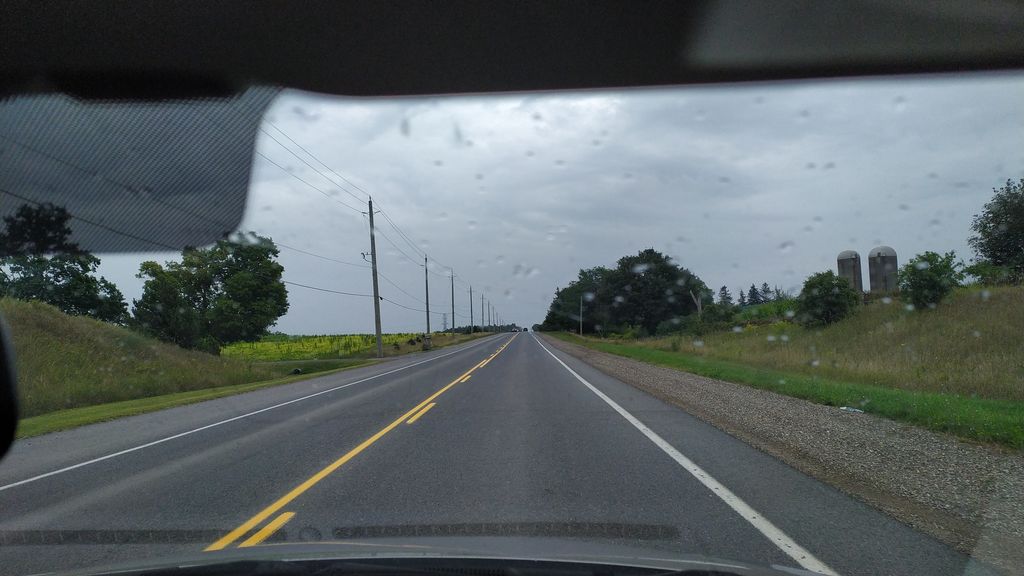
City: kitchener-waterloo